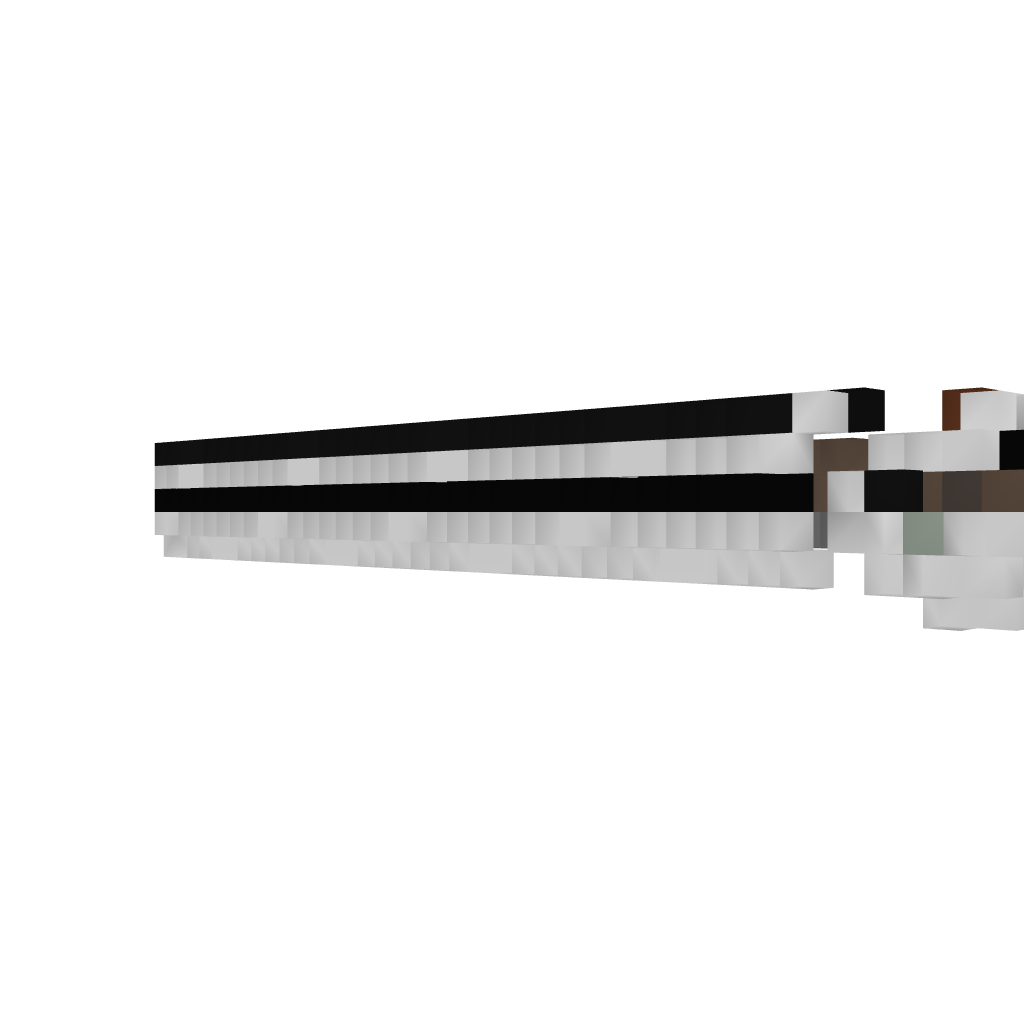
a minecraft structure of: Automatic Boiler